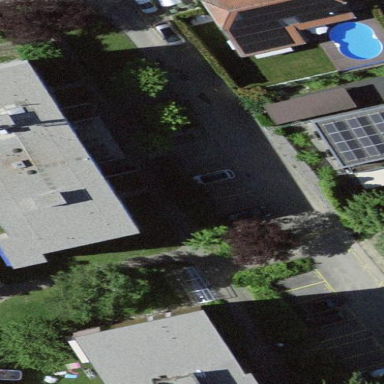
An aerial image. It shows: Apartment building with flat roof.